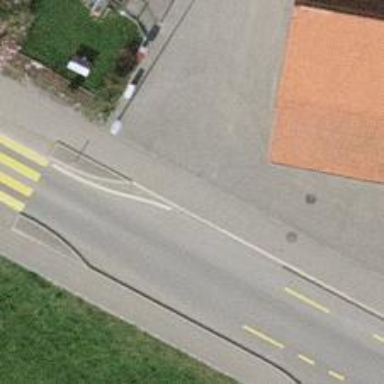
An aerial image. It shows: Unmarked road crossing.